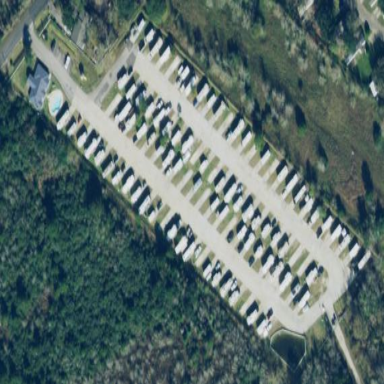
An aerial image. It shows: Caravan site for tourism.